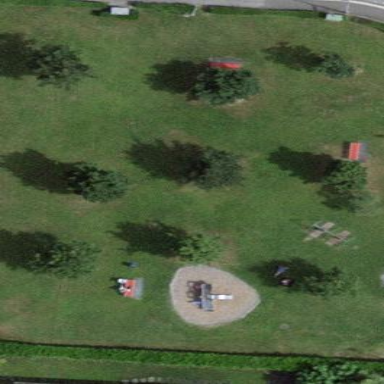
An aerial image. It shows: Playground area for leisure activities on the land.